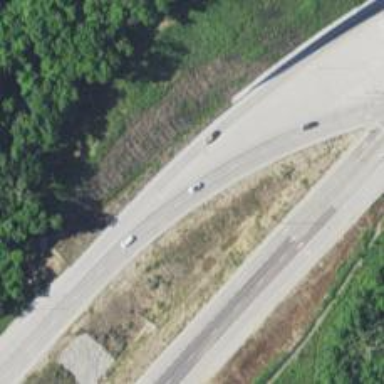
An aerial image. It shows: This image shows trunk highway that functions as expressway.